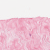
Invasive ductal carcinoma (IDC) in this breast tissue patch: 0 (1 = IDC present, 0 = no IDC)